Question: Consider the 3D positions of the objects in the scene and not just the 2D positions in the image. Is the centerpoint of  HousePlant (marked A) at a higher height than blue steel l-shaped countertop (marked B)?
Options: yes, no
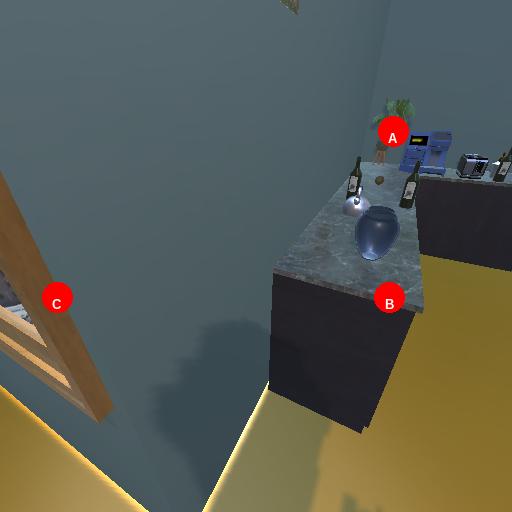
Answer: yes